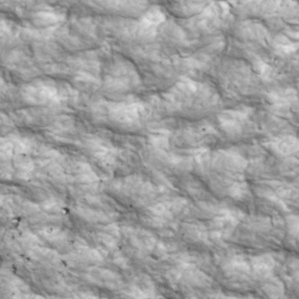
Label: non_frost